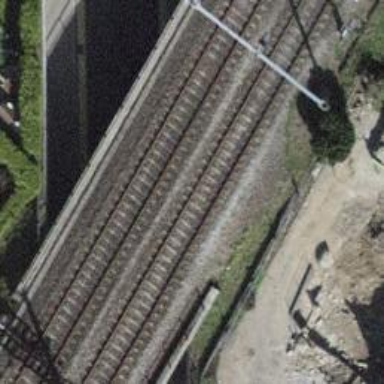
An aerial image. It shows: Railway bridge with electrified contact lines.